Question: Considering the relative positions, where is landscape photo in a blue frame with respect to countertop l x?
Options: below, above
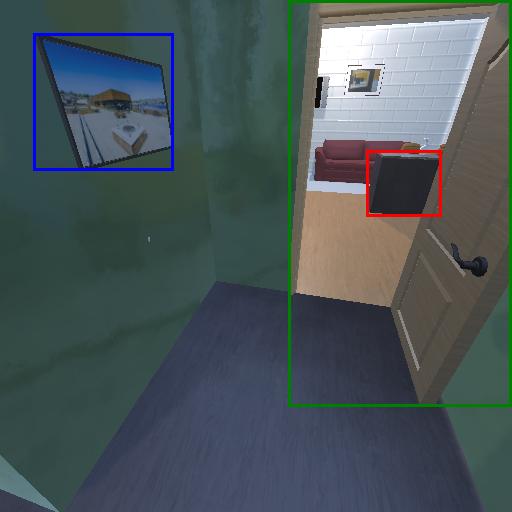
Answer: below